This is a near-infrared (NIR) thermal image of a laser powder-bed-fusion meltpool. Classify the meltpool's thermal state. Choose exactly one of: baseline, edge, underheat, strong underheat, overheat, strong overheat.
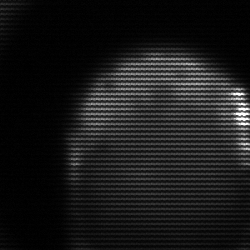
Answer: edge